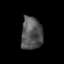
Tissue: prostate
Cell type: T cells
Senescence score: 0.3379
Nuclear area (px): 683
Mean DAPI intensity: 84.176